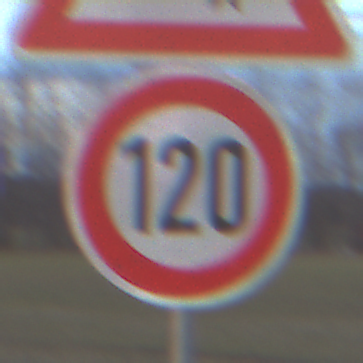
Verkehrszeichen: Geschwindigkeit120
Zusatzzeichen oben: DoppelkurveZunaechstLinks
Umgebung: Outdoor, Nature
Tageszeit: SunriseSunset
Wetter: PartlyCloudy
Licht: Natural
Jahreszeit: NotSpecified
Kontrast: LowContrast